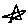
Label: star